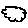
Label: cloud